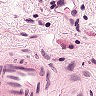
Metastatic tissue present: no